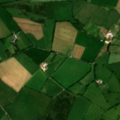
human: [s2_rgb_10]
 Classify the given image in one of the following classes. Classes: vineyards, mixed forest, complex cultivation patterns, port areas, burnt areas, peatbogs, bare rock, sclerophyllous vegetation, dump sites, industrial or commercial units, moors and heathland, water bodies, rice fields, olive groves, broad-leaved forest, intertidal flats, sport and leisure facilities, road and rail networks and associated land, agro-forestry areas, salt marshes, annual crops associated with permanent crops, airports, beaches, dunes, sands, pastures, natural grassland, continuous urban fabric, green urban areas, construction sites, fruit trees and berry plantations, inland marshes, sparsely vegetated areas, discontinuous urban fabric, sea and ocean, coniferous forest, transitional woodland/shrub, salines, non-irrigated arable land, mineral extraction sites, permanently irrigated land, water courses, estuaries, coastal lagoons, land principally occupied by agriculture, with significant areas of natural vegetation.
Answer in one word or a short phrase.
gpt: non-irrigated arable land, pastures, complex cultivation patterns